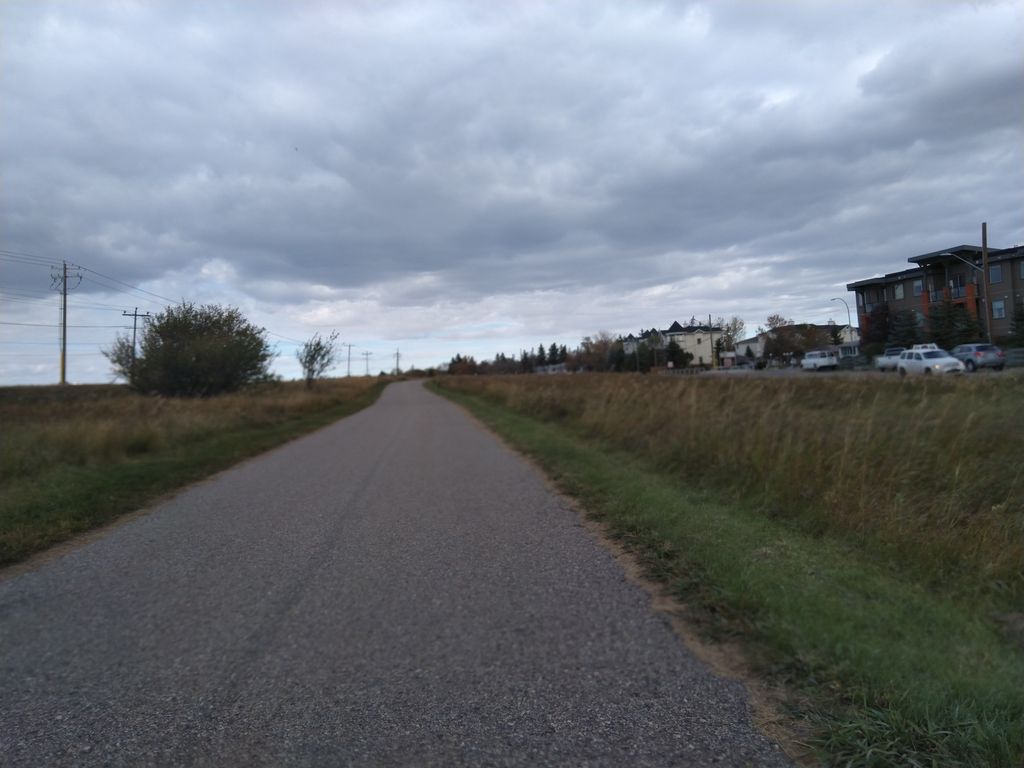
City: calgary